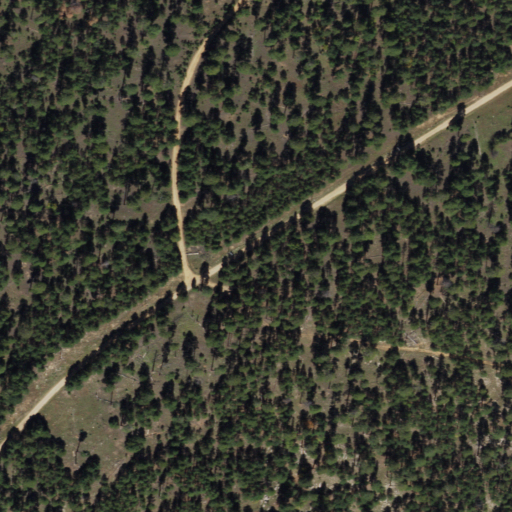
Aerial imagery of ridge(s) in Arizona named Battleground Ridge containing evergreen forest and shrub